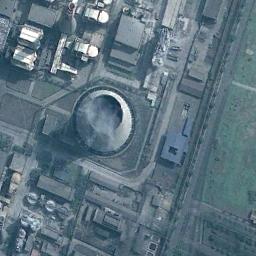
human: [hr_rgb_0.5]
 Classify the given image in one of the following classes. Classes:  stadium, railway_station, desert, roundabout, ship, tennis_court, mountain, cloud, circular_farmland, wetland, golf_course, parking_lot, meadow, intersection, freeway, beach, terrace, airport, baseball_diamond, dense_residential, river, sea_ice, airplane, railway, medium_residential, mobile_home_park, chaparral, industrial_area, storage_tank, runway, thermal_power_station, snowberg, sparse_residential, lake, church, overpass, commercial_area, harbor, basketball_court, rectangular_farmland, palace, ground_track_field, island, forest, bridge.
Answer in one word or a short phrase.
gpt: thermal_power_station